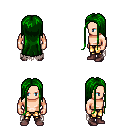
a pixel art fantasy rpg character, male body template, human, light skin, gray tattered cape, gold greaves, green extra-long hairstyle, maroon shoes, four views (front, back, left, right), 2x2 character sprite sheet, small pixel art, hard edges, no anti-aliasing